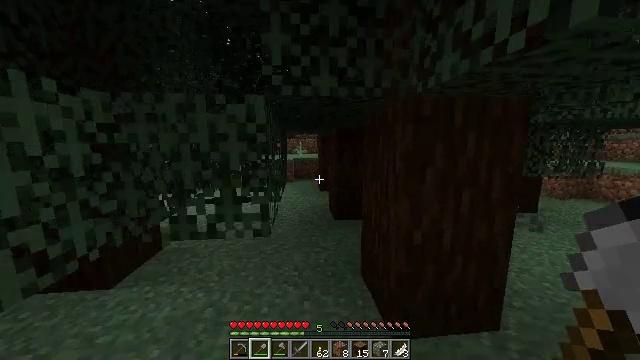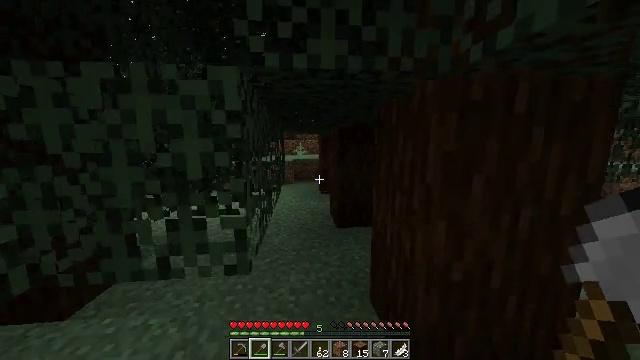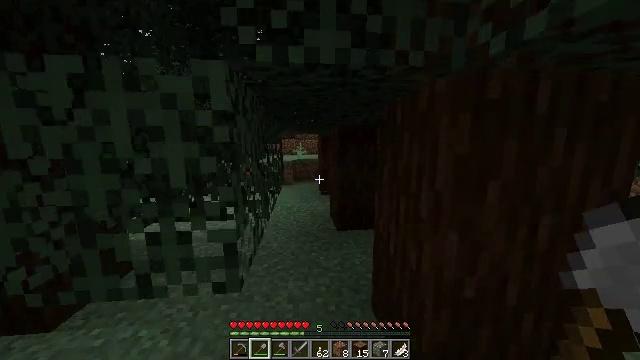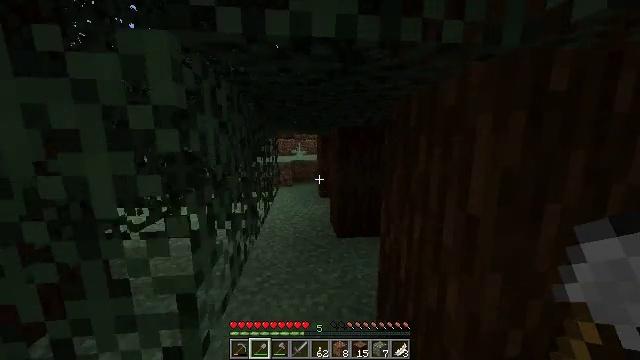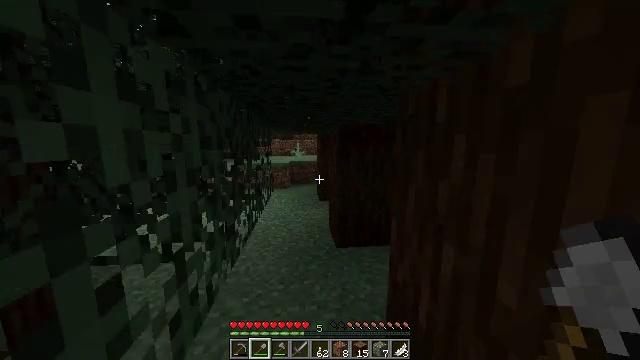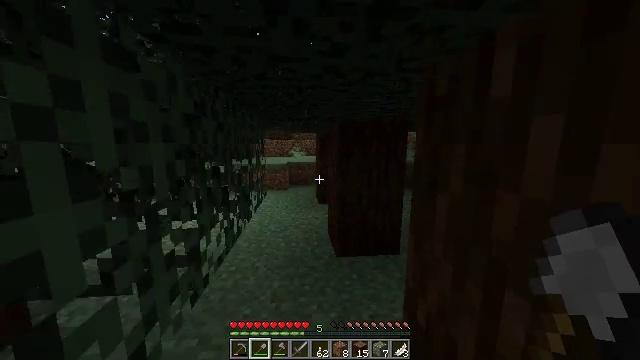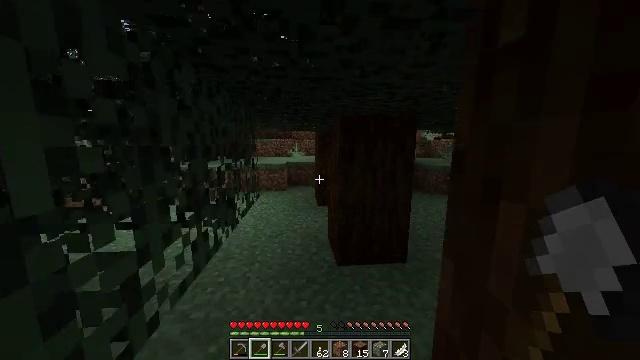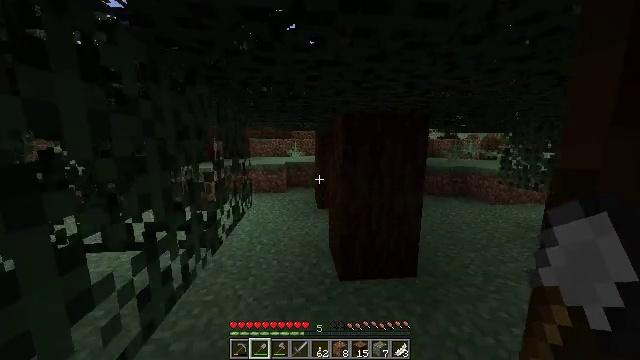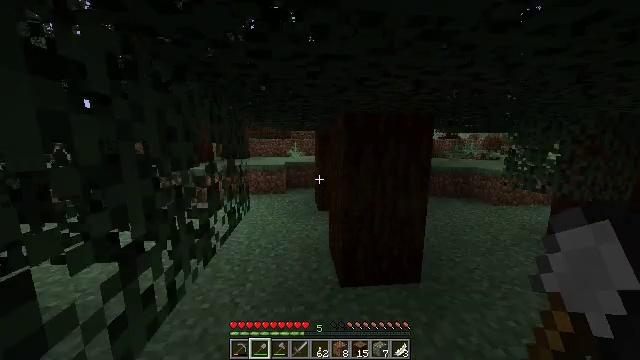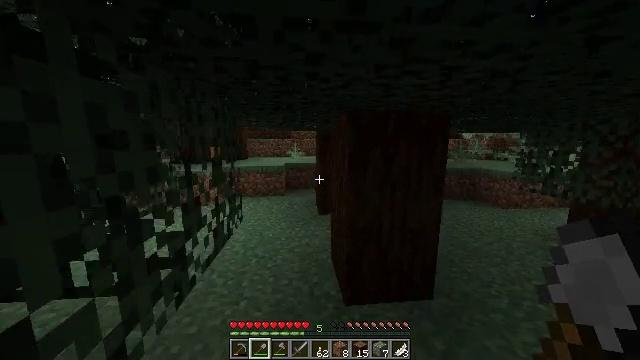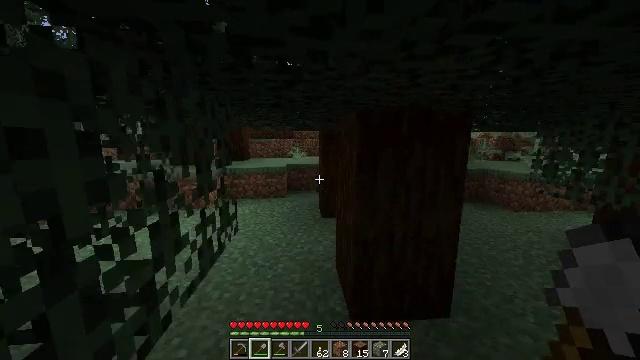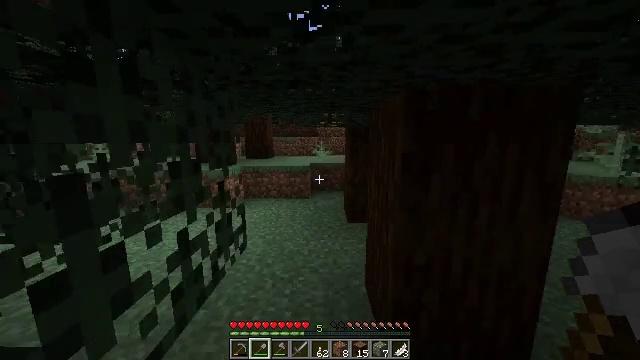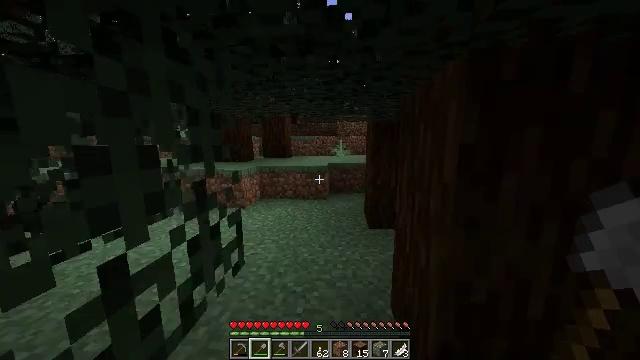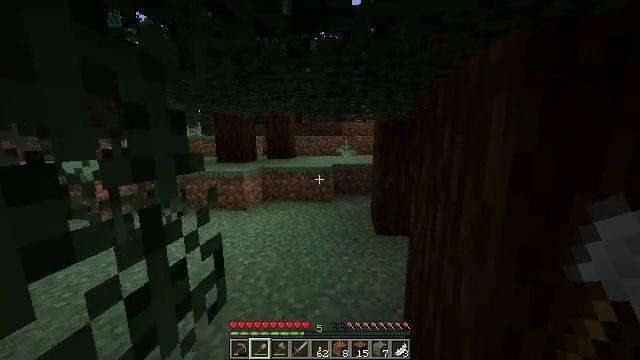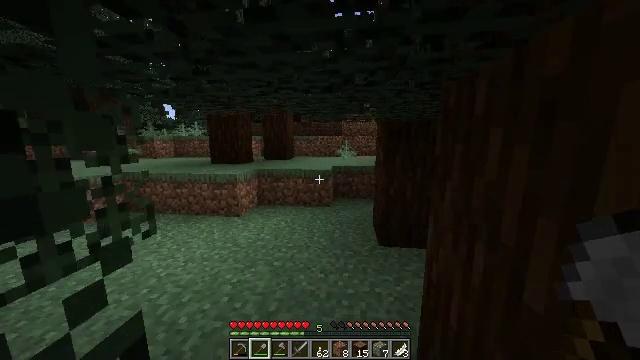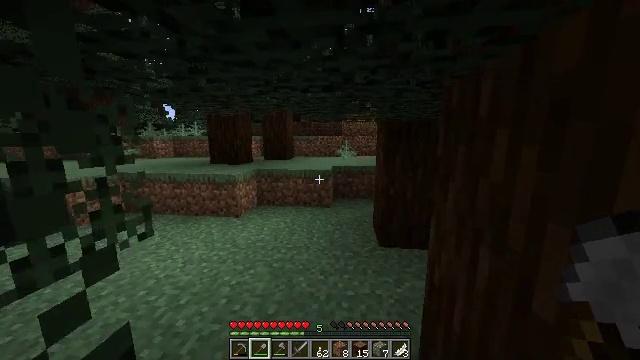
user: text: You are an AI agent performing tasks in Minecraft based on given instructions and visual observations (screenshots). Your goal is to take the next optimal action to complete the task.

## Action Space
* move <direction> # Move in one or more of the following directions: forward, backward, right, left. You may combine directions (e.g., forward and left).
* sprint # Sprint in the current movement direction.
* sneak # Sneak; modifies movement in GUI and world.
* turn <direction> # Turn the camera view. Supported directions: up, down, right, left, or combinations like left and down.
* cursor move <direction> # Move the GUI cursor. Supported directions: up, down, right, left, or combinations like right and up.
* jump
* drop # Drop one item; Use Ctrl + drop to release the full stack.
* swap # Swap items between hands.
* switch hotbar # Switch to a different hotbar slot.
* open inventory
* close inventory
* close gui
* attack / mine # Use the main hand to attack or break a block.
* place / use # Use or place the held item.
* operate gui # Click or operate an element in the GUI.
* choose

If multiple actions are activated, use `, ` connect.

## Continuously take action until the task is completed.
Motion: motion action
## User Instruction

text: Clear the sweet berry bush to collect the sweet berries.
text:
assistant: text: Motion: move forward, sprint
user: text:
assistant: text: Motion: move forward, sprint
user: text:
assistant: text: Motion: move forward, sprint
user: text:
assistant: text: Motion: move forward, sprint
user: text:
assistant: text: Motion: move forward, sprint
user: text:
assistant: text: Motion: move forward, sprint
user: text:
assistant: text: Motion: move forward, sprint
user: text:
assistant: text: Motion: move forward, sprint
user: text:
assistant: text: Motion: move forward, sprint
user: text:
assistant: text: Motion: move forward, sprint
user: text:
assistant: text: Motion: move forward, sprint, turn left
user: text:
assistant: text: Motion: move forward, sprint, turn left
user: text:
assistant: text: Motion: move forward, sprint, turn left
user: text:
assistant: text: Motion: move forward, sprint
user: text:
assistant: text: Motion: move forward, sprint
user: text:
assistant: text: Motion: move forward, sprint
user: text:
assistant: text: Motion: move forward, sprint
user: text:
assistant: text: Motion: move forward, sprint
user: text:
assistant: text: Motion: move forward, sprint
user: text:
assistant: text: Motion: move forward, sprint
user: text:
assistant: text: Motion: move forward, sprint
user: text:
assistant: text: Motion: move forward, sprint
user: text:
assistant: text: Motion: move forward, sprint
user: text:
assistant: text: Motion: move forward, sprint
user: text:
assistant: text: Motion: move forward, sprint
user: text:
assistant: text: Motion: move forward, sprint
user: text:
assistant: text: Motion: move forward, sprint
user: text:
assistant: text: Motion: move forward, sprint
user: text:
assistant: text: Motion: move forward, sprint
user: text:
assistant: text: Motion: move forward, sprint, jump